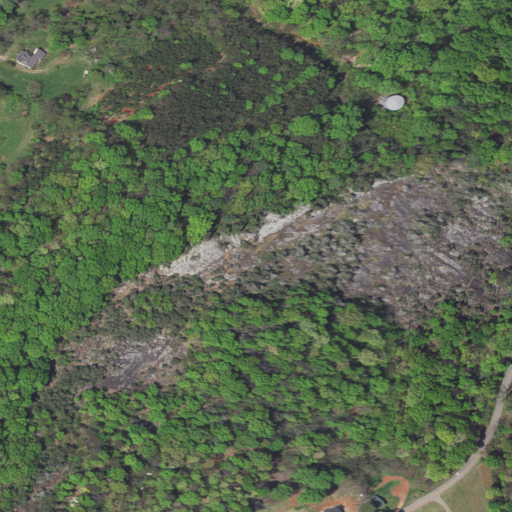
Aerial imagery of mountain in Virginia named Bald Knob containing deciduous forest, mixed forest, grassland, open development, shrub, evergreen forest, pasture, and medium intensity development